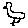
Label: bird